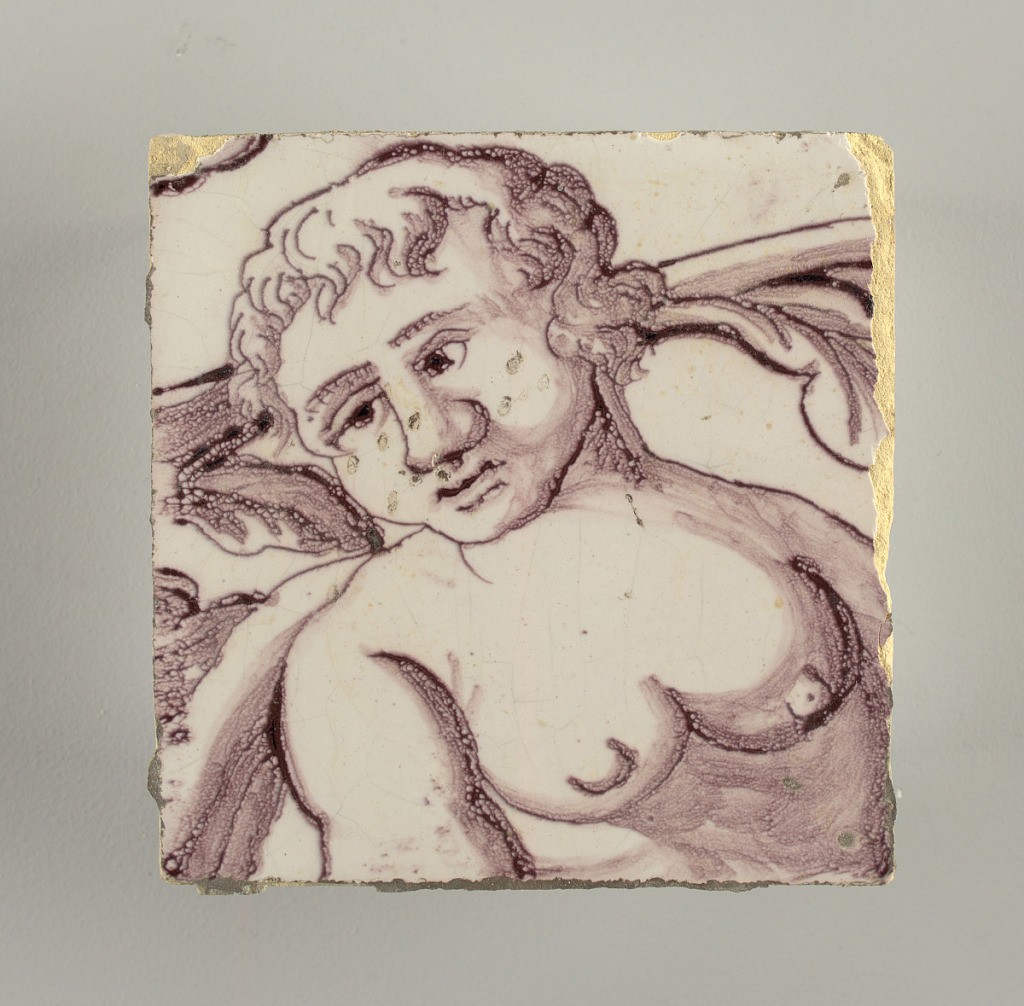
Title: Tile wall facing
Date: ca. 1725
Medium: Tin-glazed earthenware, underglaze
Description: Horizontal rectangle.  Thirty tiles wide and twenty-three tiles high with opening for fireplace eleven tiles wide and ten high.  Foliage arabesques disposed about three vertical axes from which are emphazised by urns at center and right, and at left by the figure of a standing woman carrying an infant on her arm and accompanied by two children.